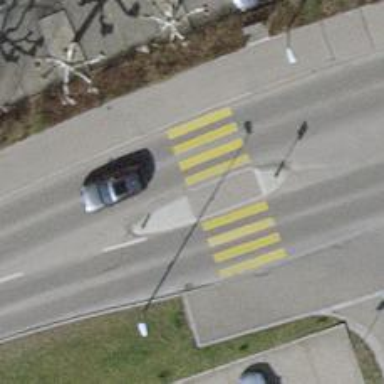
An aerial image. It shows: Zebra crossing on the road.